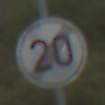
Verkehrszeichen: EndeGeschwindigkeit20
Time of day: Midday
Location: Outdoor (Nature)
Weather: Overcast
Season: NotSpecified
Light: Natural